Aerial crown-view tile of a tropical tree (Barro Colorado Island, Panama), acquired 20240918:
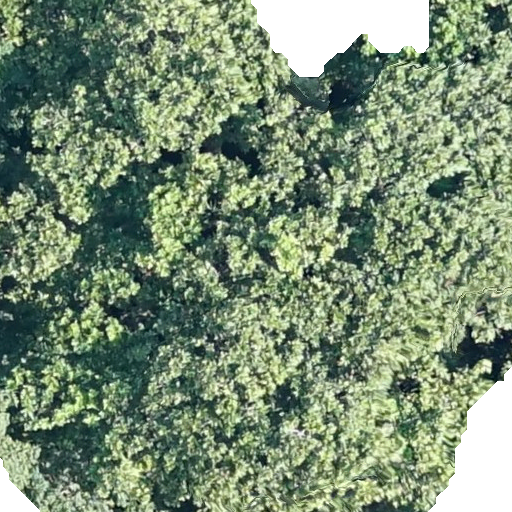
Species: Anacardium excelsum
GBIF accepted scientific name: Anacardium excelsum
Crown area: 477.389 m²